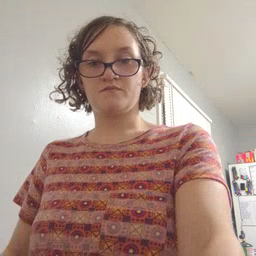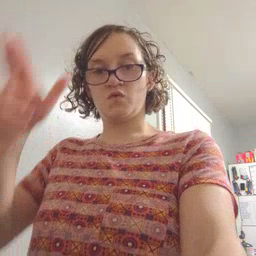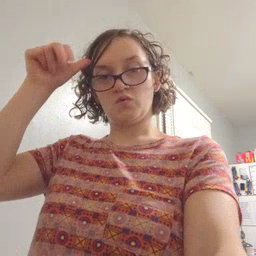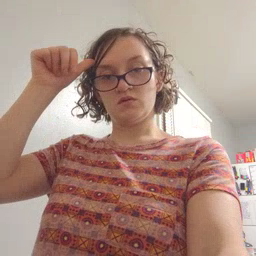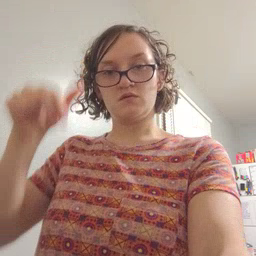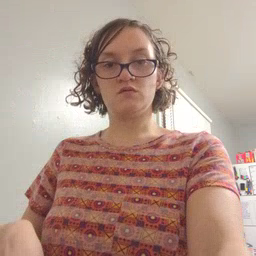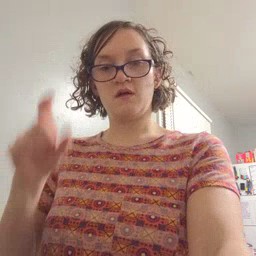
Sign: horse